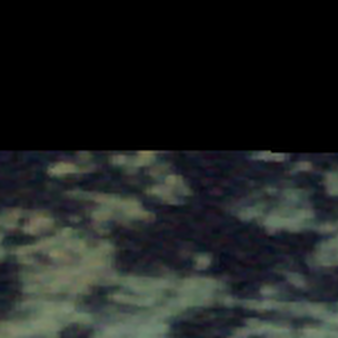
Label: other